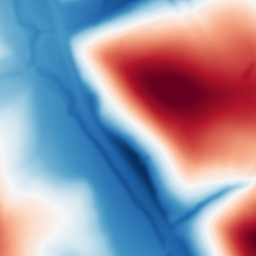
Category: multiscale
Decomposition family: dog
Decomposition parameters: sigma_low: 2
sigma_high: 100
Upsampling method: sinc_blackman
Upsampling parameters: scale: 2
kernel_size: 16
Upsampling scale: 2